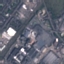
Label: Industrial